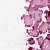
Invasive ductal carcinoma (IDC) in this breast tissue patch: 0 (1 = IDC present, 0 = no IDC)